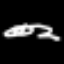
Label: squiggle